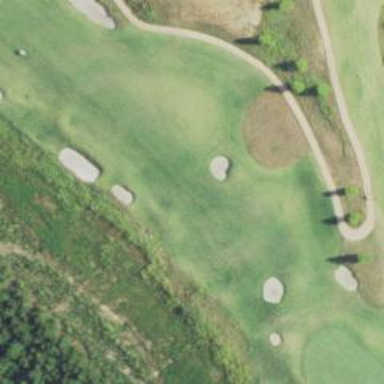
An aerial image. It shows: View of golf hole.